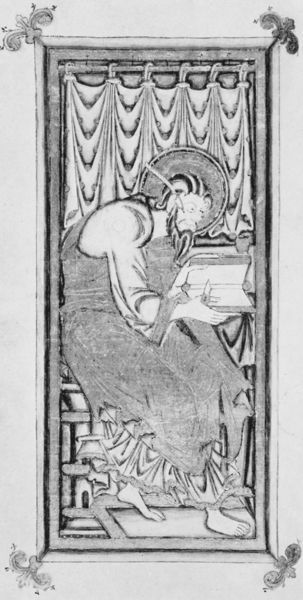
Titel: Gospel Lectionary (Hereford Gospels)
Institution: Cambridge, Pembroke College
Schlagwörter: feder, fuß, hand, kopf, mann, umhang, weiß, sitzen, blumen, grau, hut, kleid, mund, nase, ohr, raum, schwarz, stuhl, tisch, zeichnung, haus, bart, arm, augen, bibel, falten, messer, rahmen, sehen, bild, hände, innenraum, vorhang, gewand, haare, sitzend, gebeugt, schulter, füße, sitz, gardinen, lesen, ornamente, stube, foto, barfuss, buch, schwarz weiß, illustration, lilie, heiligenschein, nimbus, schreiben, schneiden, mittelalter, mönch, heiliger, schreiber, tintenfass, schreibstube, lilien, heilig, miniatur, aureole, nackte füsse, apostel, buchmalerei, evangelist, inkunabel, illumination, titenfass, lielien, tintenfasse